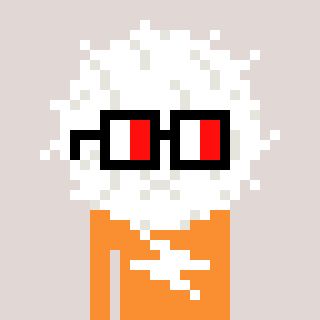
a pixel art character with square glasses with black frames and red eyes, a cottonball-shaped head and a orange-colored body on a warm background